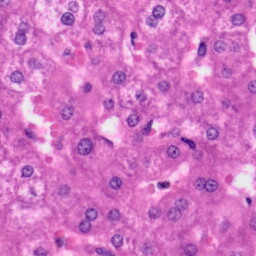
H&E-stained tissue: Liver